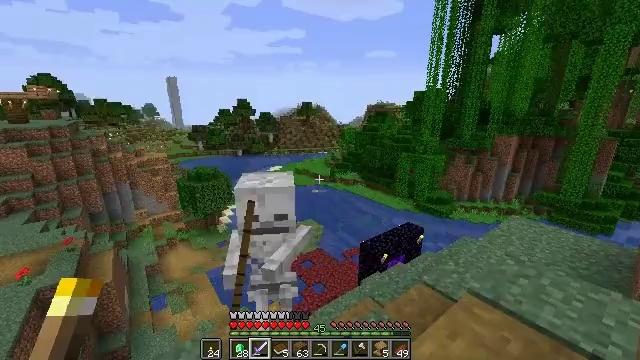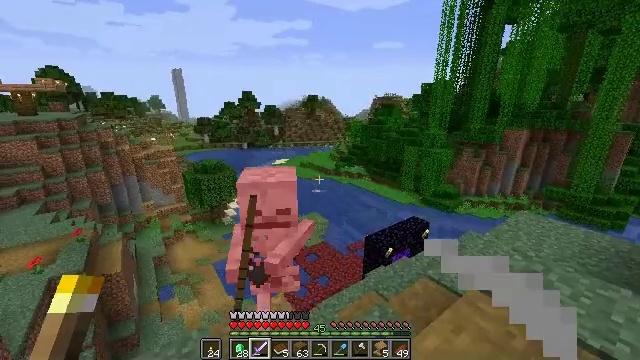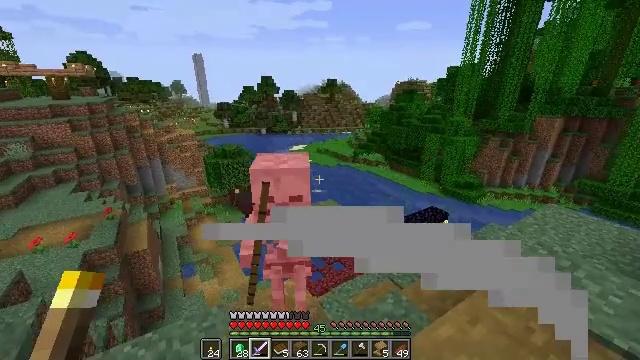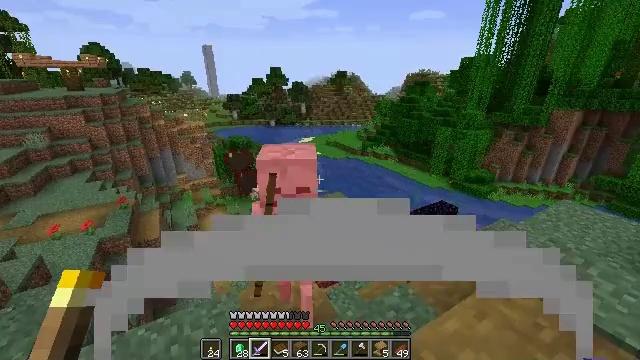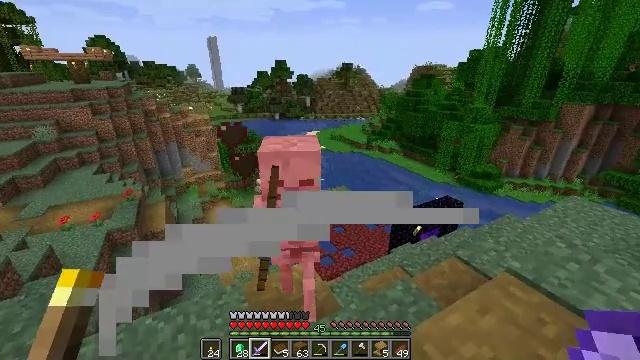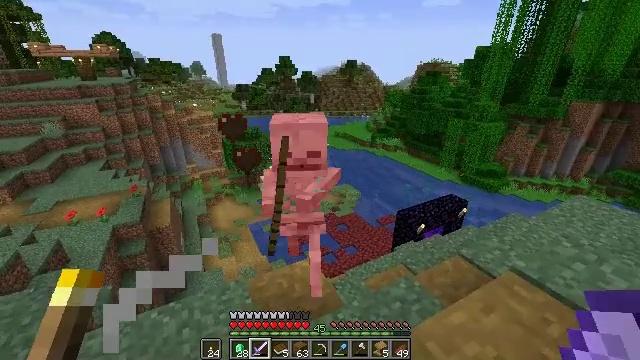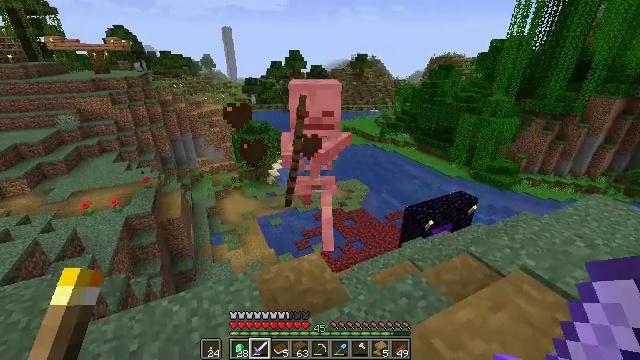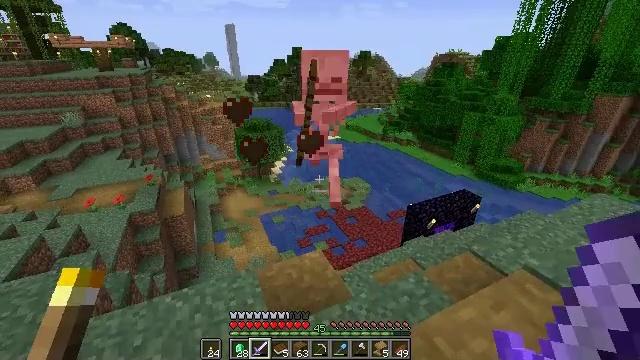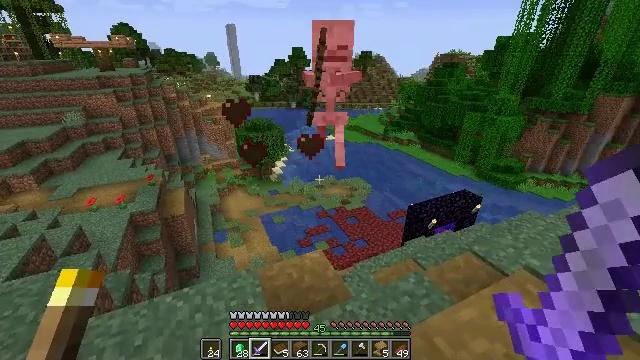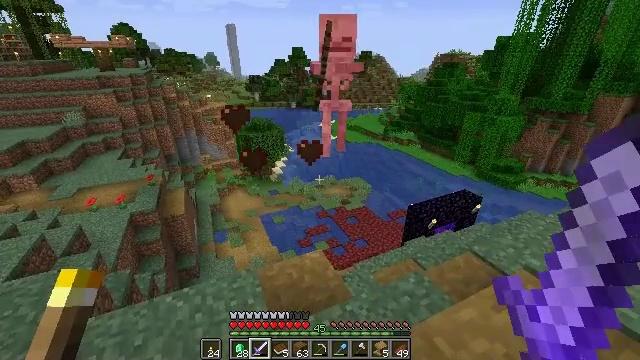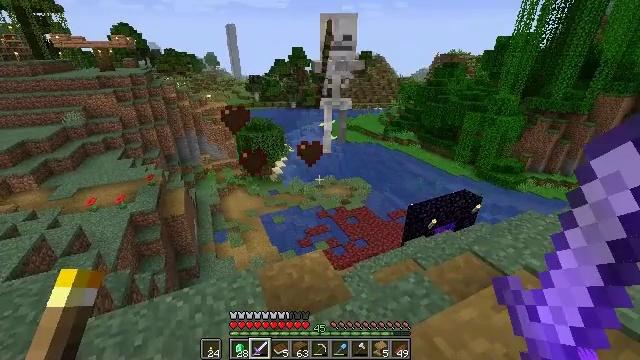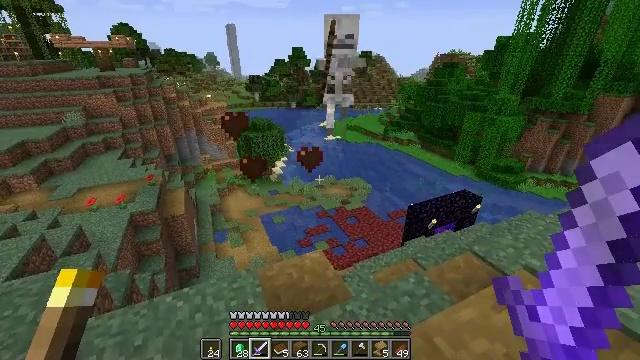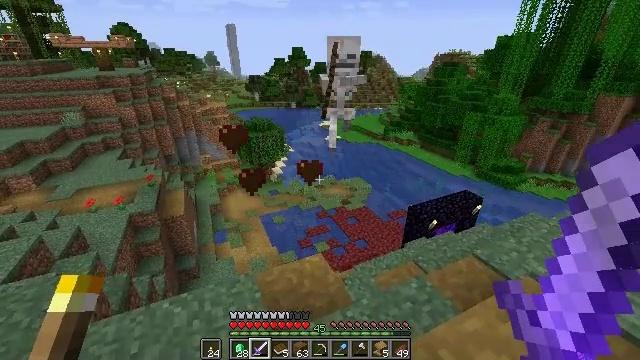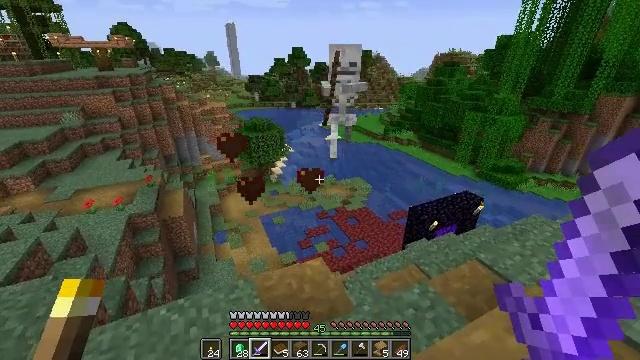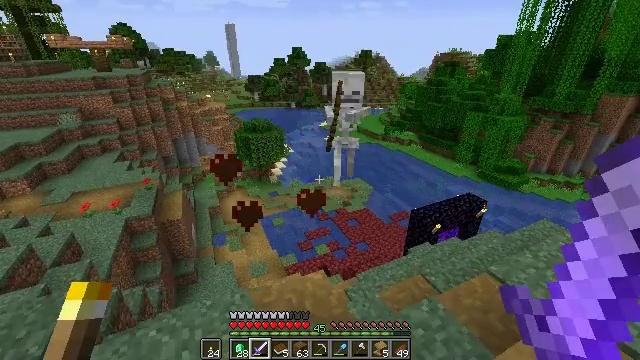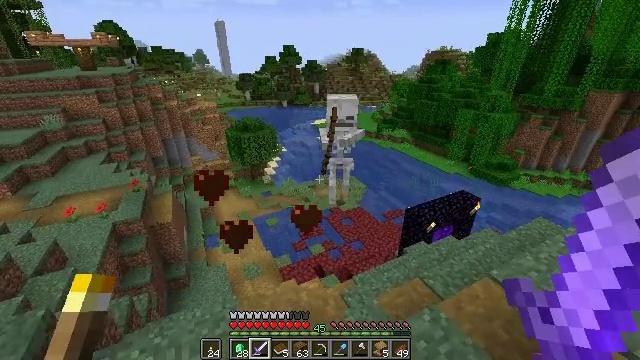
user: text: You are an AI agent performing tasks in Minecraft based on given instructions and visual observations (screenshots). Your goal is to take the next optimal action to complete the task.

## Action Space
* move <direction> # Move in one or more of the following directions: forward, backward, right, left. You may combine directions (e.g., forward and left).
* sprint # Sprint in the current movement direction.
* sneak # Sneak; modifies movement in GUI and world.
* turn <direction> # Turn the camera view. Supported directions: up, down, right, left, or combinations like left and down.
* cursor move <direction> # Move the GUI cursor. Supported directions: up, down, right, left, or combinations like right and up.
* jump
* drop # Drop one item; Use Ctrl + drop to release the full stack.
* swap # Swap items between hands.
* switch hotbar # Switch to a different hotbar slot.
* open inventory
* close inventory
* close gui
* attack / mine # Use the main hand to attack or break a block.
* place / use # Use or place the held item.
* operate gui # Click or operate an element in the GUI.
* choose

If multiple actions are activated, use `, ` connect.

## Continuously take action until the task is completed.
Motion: motion action
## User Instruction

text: Fight a skeleton.
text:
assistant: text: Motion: turn left and down, attack / mine
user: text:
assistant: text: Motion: turn left and down, attack / mine
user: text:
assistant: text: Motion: turn left and down
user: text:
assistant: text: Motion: turn left and down
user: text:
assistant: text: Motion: no_op
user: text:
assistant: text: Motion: turn left and down
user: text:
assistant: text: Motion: no_op
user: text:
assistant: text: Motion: no_op
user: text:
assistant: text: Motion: no_op
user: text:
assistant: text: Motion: no_op
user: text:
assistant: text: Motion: no_op
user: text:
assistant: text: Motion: move forward
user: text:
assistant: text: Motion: move forward
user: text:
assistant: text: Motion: move forward
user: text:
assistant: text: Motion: move forward, turn right
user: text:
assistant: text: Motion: move forward, turn right
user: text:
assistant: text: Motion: move forward, turn right
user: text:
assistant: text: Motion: no_op
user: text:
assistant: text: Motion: no_op
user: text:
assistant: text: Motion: no_op
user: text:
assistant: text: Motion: no_op
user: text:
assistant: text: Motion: no_op
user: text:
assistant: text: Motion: no_op
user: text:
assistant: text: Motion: turn down
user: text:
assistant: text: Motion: no_op
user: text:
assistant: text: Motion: turn down
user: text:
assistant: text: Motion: turn down
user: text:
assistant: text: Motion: no_op
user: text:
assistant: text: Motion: no_op
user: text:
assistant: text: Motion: move forward